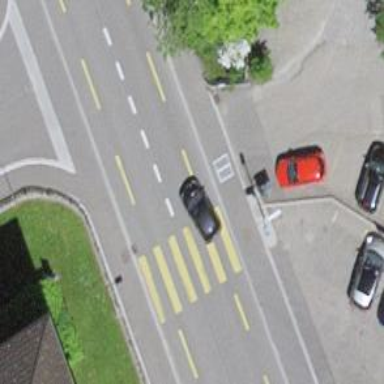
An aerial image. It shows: Uncontrolled zebra crossing on the road.